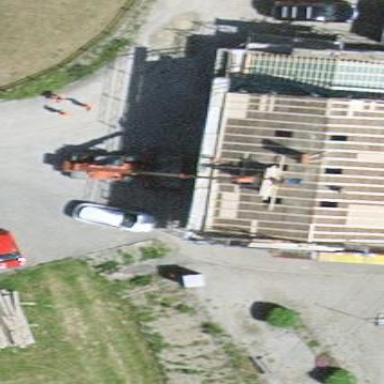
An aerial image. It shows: Train station building.